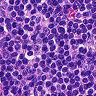
Metastatic tissue present: no